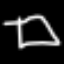
Label: square